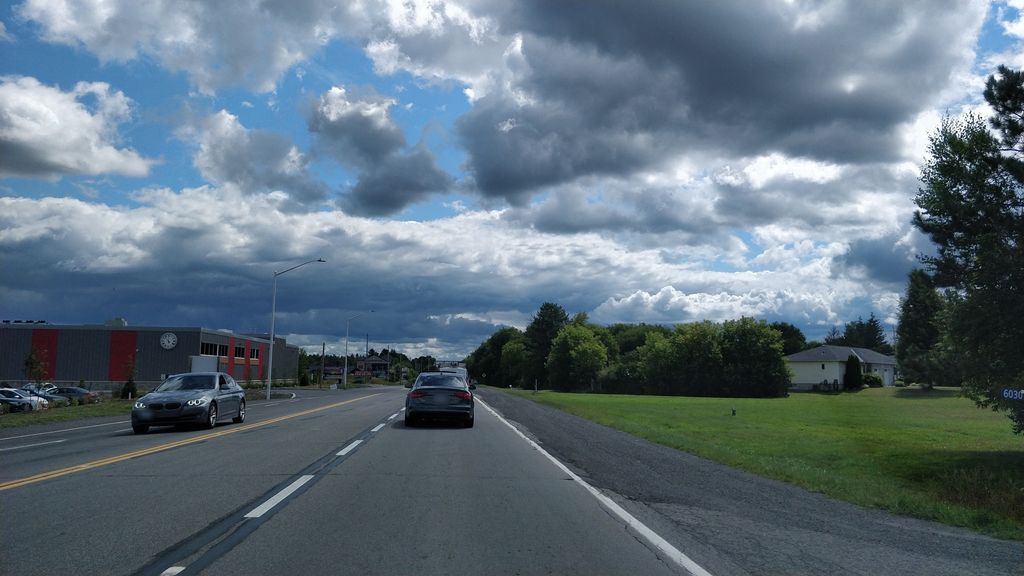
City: ottawa-gatineau